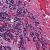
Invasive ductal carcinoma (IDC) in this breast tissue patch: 1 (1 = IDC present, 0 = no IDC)